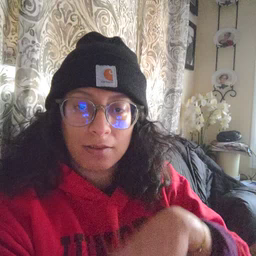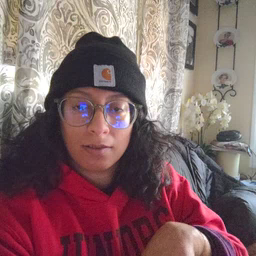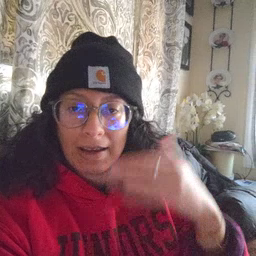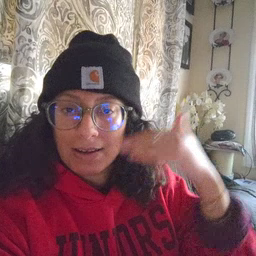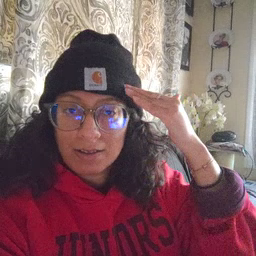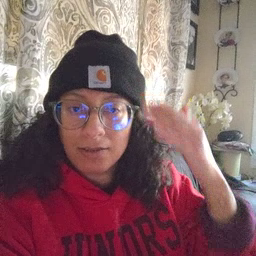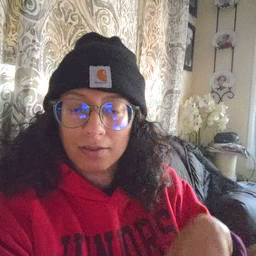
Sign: head